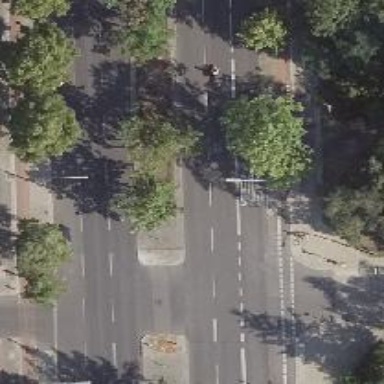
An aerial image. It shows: Secondary road with asphalt surface and cycle track on the right side.